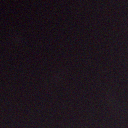
Screen state: off